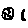
Label: moon